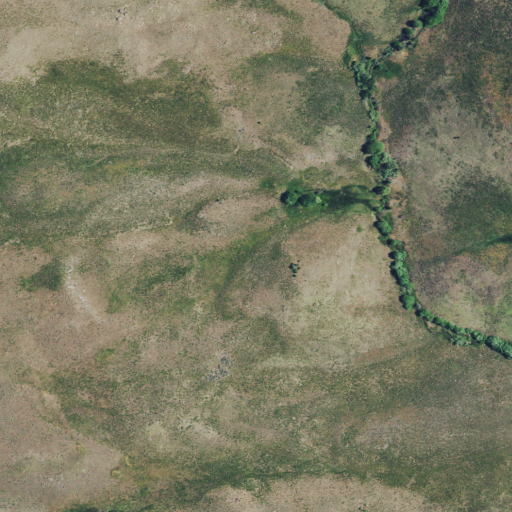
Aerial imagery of depression(s) in Idaho named Sommercamp Basin containing only grassland